Field crop: maize
Growth stage: 1
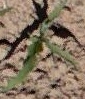
Species: maize